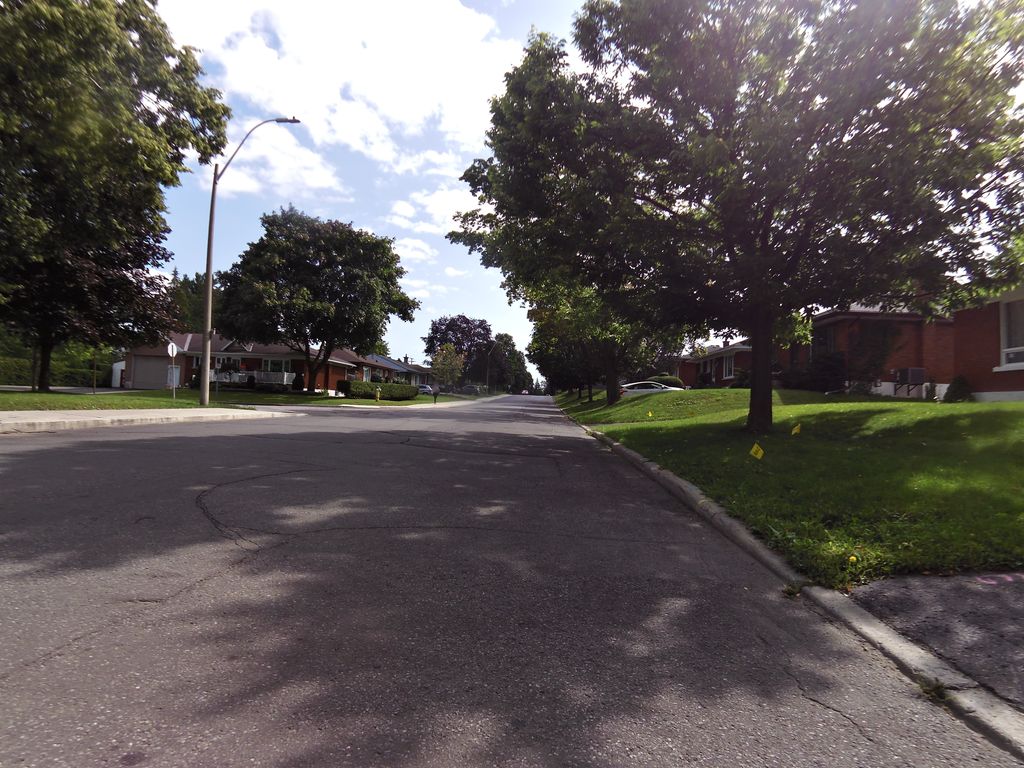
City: ottawa-gatineau